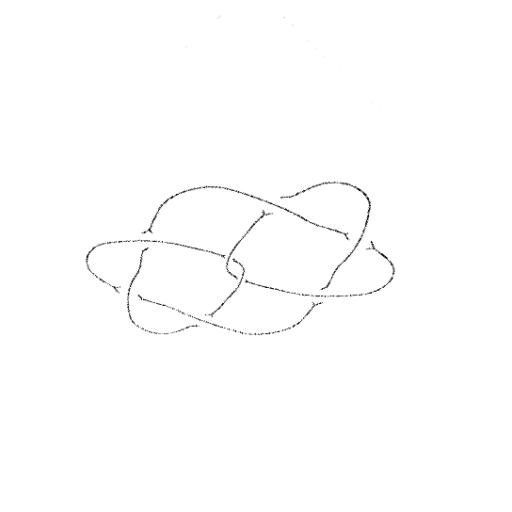
Crossing number: 8